Question: I'm developing a Windows Forms application in C#, which has a multiline TextBox control on a form.
Due to specific (irrelevant) reasons, this TextBox needs a vertical scrollbar on the side of the TextBox control. I've off course searched for a solution, but I couldn't find any... so my questions are:
1) Is there a way to make the automatic vertical scrollbar of a TextBox control (or a usercontrol derived from TextBox or TextBoxBase) appear on the left instead of the right? This is the preferred method, since all scolling is then still handled by the control. Since chancing the RightToLeft property for such a TextBox actually moves the scrollbar to the left, I feel there must be a hack to be exploited here.
or
2) Is there a message that I can intercept with my IMessageFilter implementation when the TextBox is scrolled, even though it doesn't have scrollbars? I.e. a user can scroll using the arrow keys and the textbox will move lines up and down, but I can't find any messages fired when that occurs.
Maybe another idea of how to accomplish this?
Edit to add: The text needs to be aligned to the horizontally! Otherwise I would have solved it already.
: Okay, after BenVlodgi's comment I started having doubts about my own sanity. So I created a test project and now I remember why setting 'RightToLeft' to 'Yes' was not working.
The image below shows a regular TextBox on the left with that setting. The scrollbar is on the left and the text on the right, but the text is not shown properly. The period at the end of the sentence is moved in front of the sentence.
The second TextBox control is the one suggested in LarsTech's answer, which functions correctly and does not move any punctuation.

Therefore, I accept and reward the bounty to LarsTech's answer.
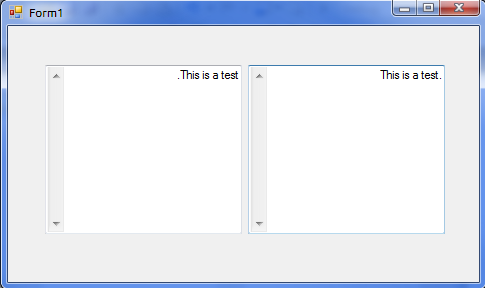
Answer: I took some of the example code from Rachel Gallen's link and made this version of the TextBox:
'''
public class TextBoxWithScrollLeft : TextBox {
private const int GWL_EXSTYLE = -20;
private const int WS_EX_LEFTSCROLLBAR = 16384;
[DllImport("user32", CharSet = CharSet.Auto)]
public extern static int GetWindowLong(IntPtr hWnd, int nIndex);
[DllImport("user32")]
public static extern int SetWindowLong(IntPtr hWnd, int nIndex, int dwNewLong);
protected override void OnHandleCreated(EventArgs e) {
base.OnHandleCreated(e);
int style = GetWindowLong(Handle, GWL_EXSTYLE);
style = style | WS_EX_LEFTSCROLLBAR;
SetWindowLong(Handle, GWL_EXSTYLE, style);
}
}
'''
I've never done it before, but the results seem to have worked: